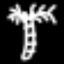
Label: palm tree